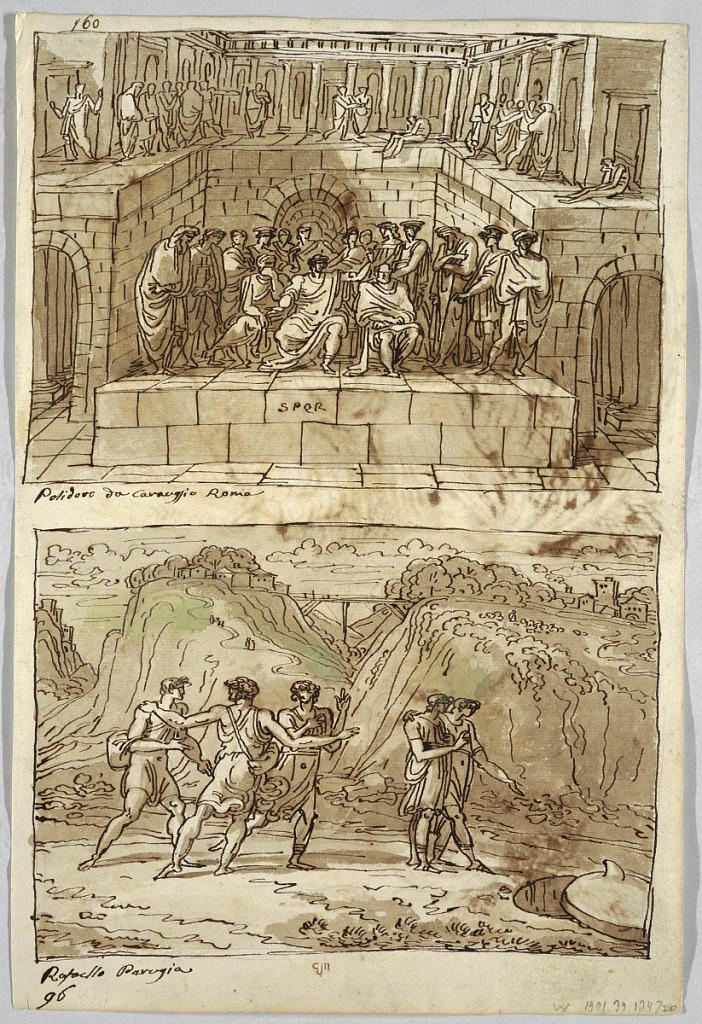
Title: Sketchbook Page, Folio 98: Two Paintings after Caravaggio and Raphael; Verso: Eagle and Ox
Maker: Felice Giani, Italian, 1758–1823
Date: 1812–14
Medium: Pen and brown ink, brush and brown wash over traces of graphite on cream laid paper
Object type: Drawing
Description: Classical scene showing assembly; inscription: Polidoro da Caravaggio Roma. Four brothers of Joseph consider throwing him into pit. Surrounded by mountainous landscape; inscribed: Rafaello Perugia. Verso: Eagle show at top. Ox shown at bottom of page; it crouches behind elevation of earth.